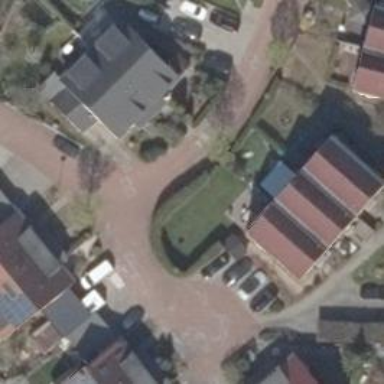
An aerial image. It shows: Table-style traffic calming feature.